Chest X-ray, PA view. Patient: 29 years old, sex F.
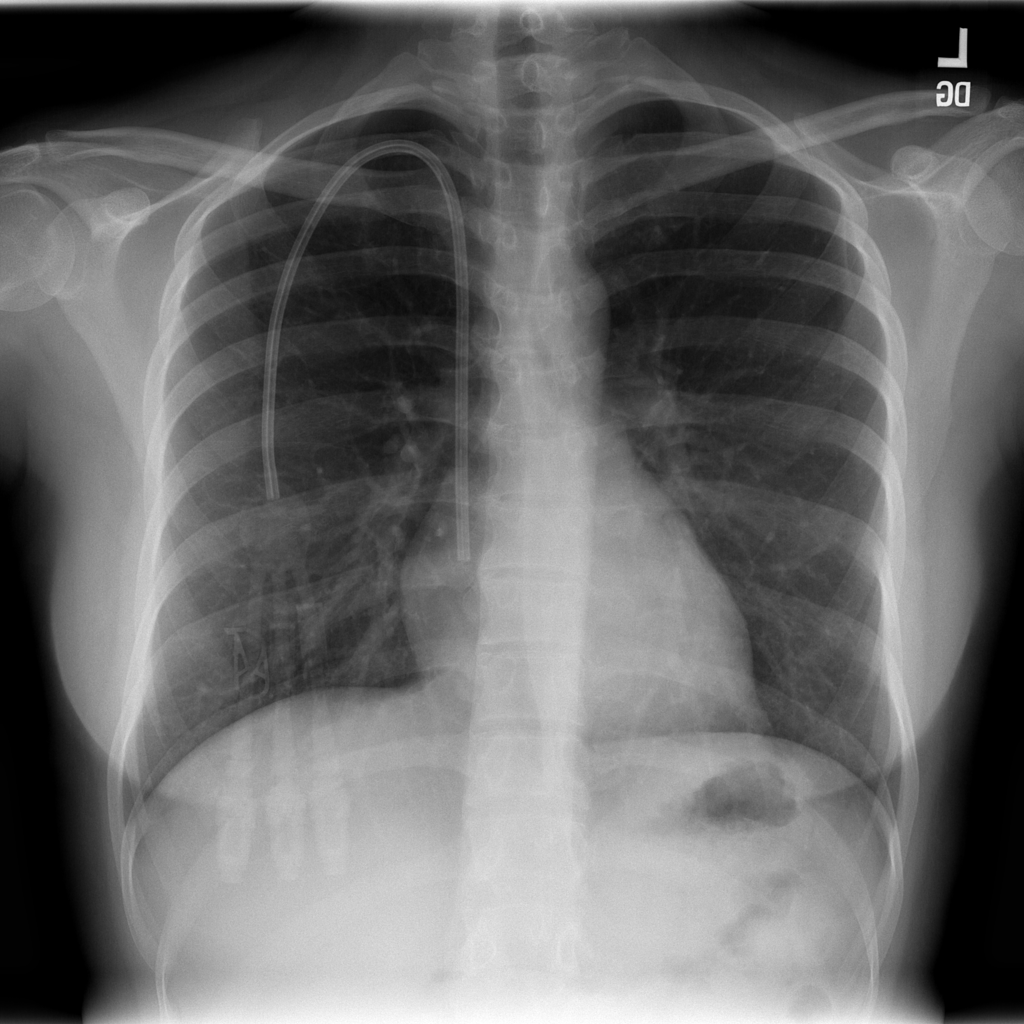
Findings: No Finding